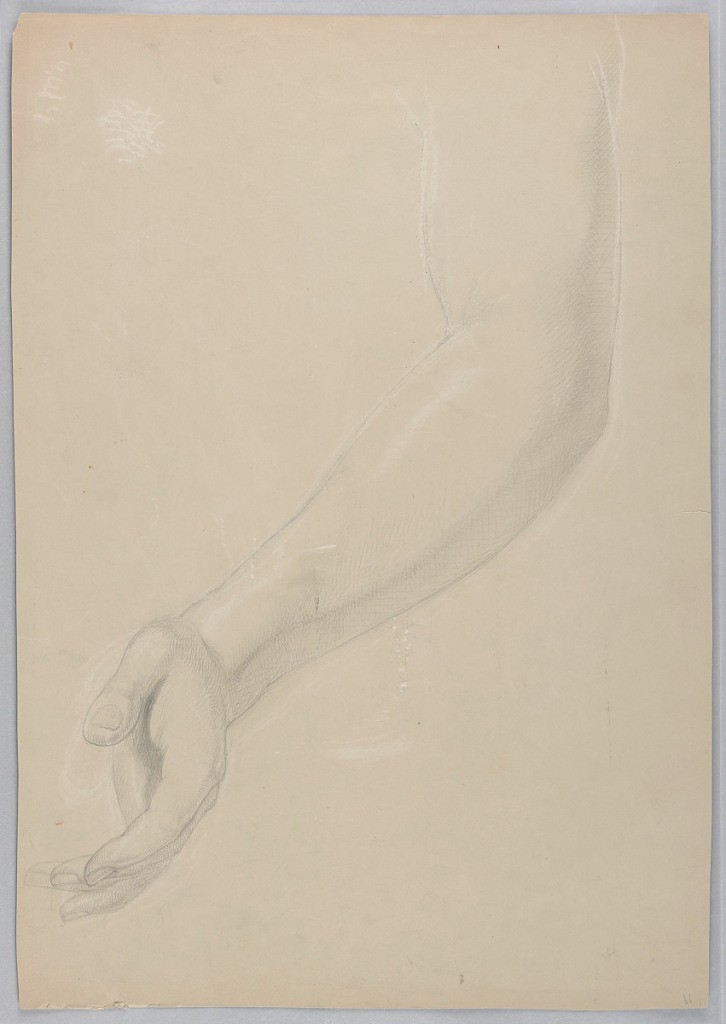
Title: Study of Left Arm for "Christiana and Her Family Passing through the Valley of the Shadow of Death"
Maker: Daniel Huntington, American, 1816–1906
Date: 1850
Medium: Graphite and white chalk on grey wove paper
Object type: Drawing
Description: Man's lowered left arm with thumb facing frontally.